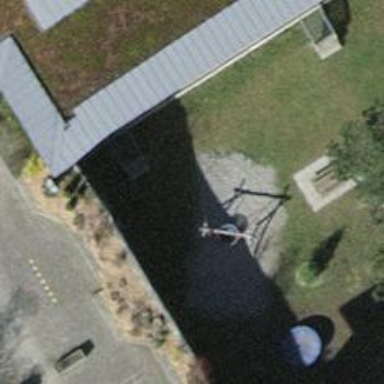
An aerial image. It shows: Playground with basket swing.